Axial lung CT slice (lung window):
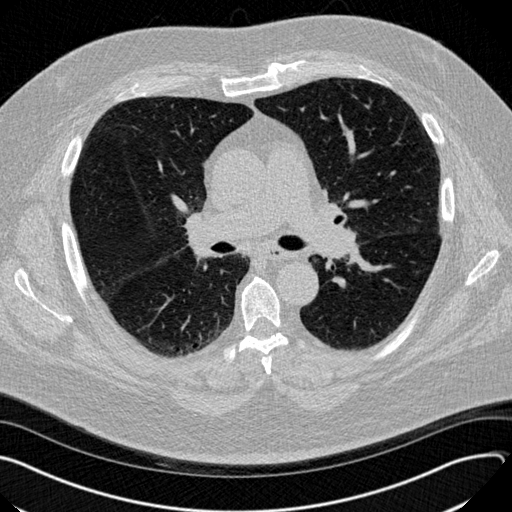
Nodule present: no